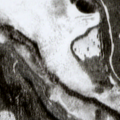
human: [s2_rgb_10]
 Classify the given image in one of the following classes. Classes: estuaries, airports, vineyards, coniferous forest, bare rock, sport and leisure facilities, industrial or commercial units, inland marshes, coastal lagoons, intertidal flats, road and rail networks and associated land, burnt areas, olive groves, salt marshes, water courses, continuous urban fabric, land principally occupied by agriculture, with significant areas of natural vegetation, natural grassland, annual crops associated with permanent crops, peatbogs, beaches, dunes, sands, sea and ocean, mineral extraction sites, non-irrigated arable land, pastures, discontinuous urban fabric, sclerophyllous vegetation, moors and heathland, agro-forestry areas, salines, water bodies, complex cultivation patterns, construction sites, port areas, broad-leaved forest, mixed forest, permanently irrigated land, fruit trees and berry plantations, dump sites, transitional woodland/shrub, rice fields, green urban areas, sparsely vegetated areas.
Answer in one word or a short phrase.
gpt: coniferous forest, transitional woodland/shrub, peatbogs